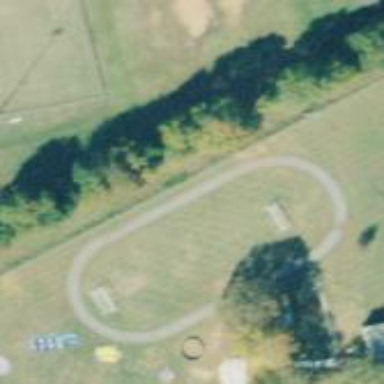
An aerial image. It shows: Track located within leisure land area.